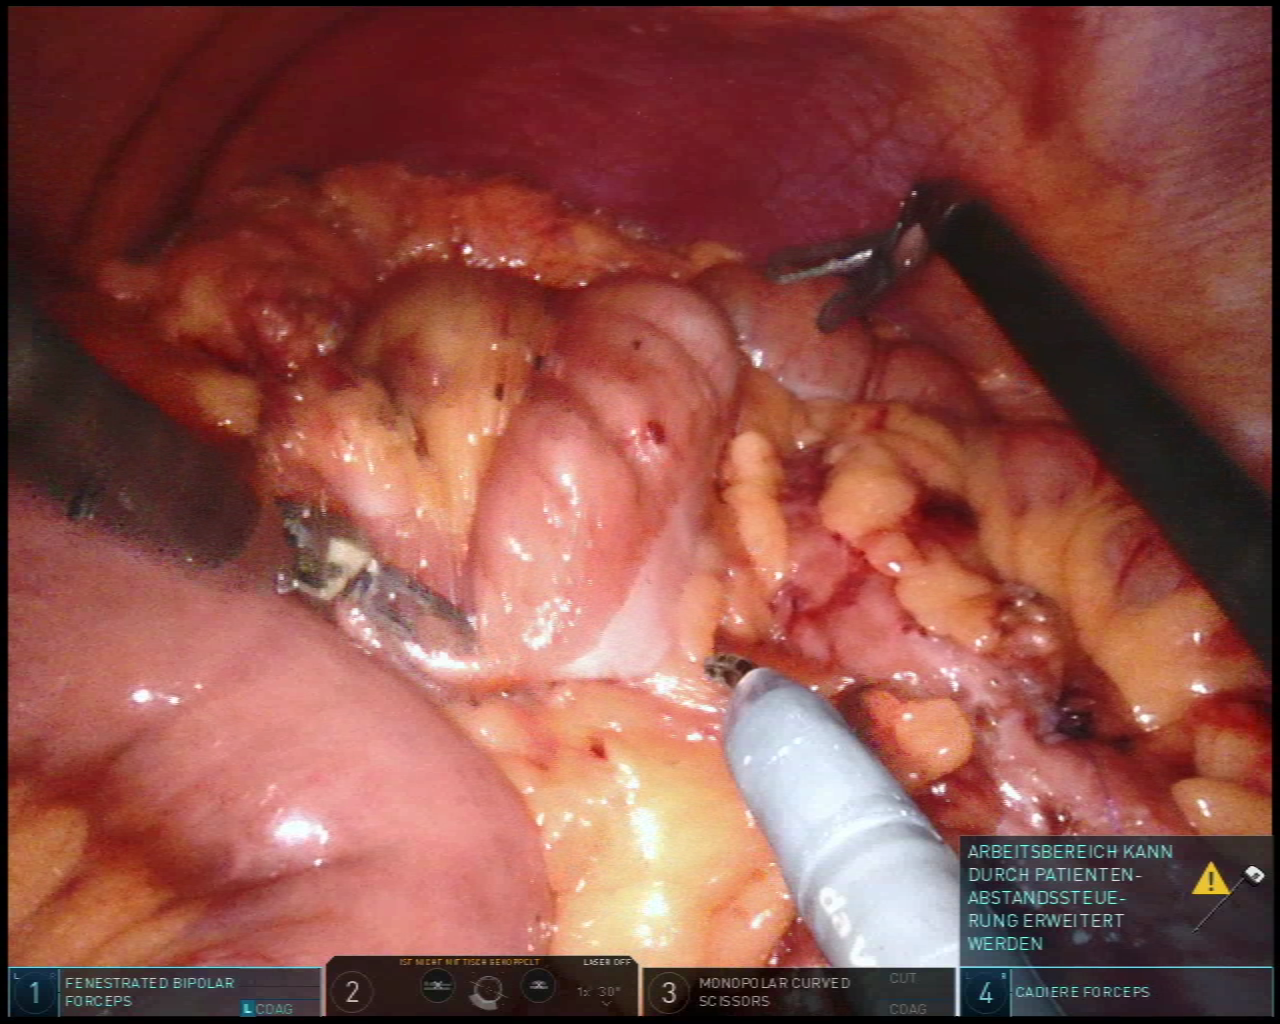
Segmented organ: colon
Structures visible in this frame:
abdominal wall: yes
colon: yes
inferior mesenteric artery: no
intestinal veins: no
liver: no
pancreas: no
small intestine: yes
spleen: no
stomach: no
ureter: no
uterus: no
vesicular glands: no